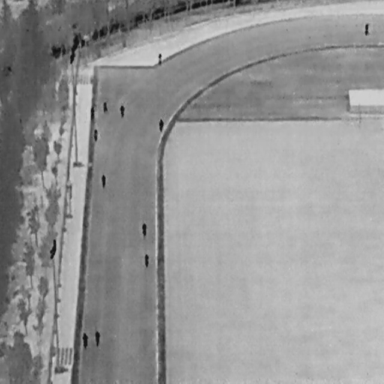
There are 12 People in the infrared image.